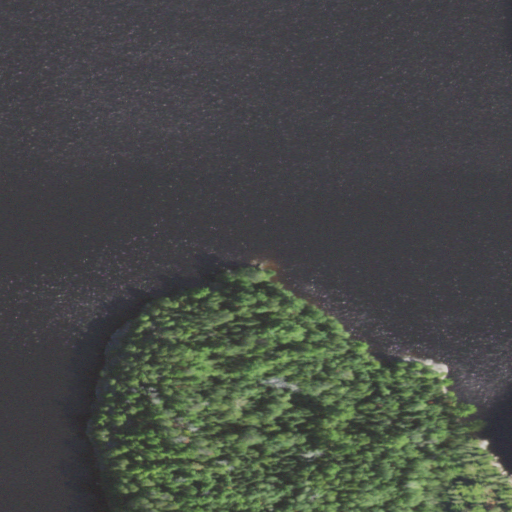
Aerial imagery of cape in Minnesota named Monroe Point containing open water, evergreen forest, and mixed forest